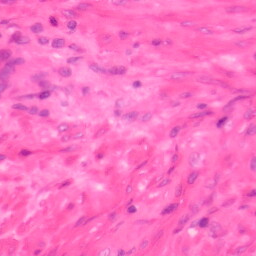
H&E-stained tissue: Colon